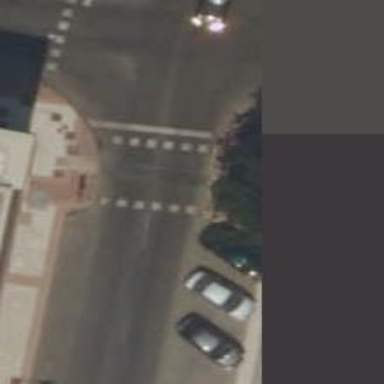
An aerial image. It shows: Crossing with traffic signals.